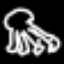
Label: frog